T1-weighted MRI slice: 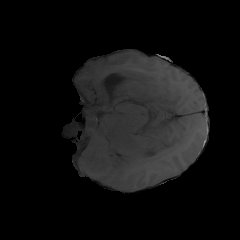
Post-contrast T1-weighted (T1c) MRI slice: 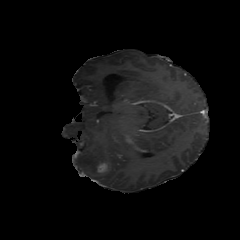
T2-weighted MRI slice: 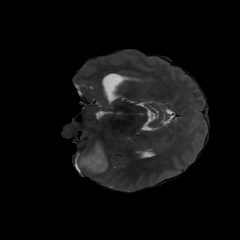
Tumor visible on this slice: yes